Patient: sex F, age 65
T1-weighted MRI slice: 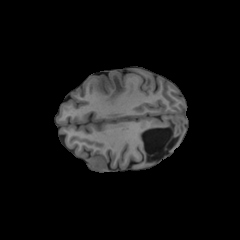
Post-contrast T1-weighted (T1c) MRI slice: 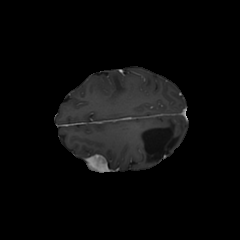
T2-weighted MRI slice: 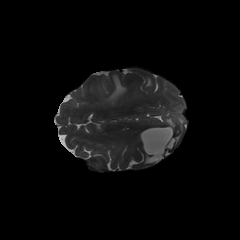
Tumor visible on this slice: yes
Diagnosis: Glioblastoma, IDH-wildtype
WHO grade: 4